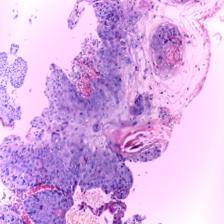
Diagnosis: OSCC